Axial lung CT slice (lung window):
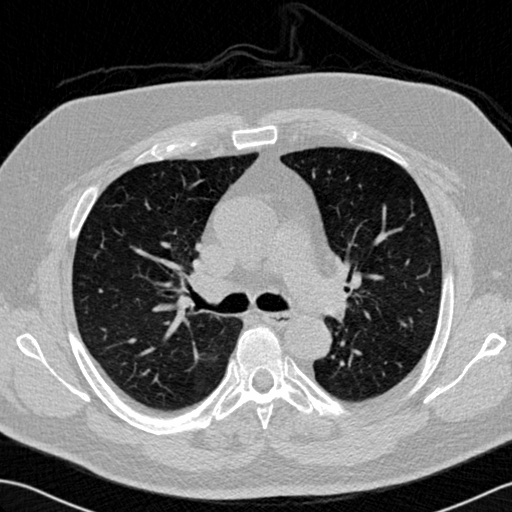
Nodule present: no